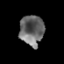
Tissue: prostate
Cell type: T cells
Senescence score: 0.3291
Nuclear area (px): 713
Mean DAPI intensity: 106.771